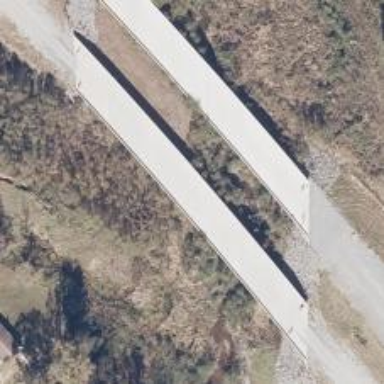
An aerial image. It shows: Bridge.